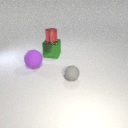
large green metal cube to the left of small gray rubber sphere